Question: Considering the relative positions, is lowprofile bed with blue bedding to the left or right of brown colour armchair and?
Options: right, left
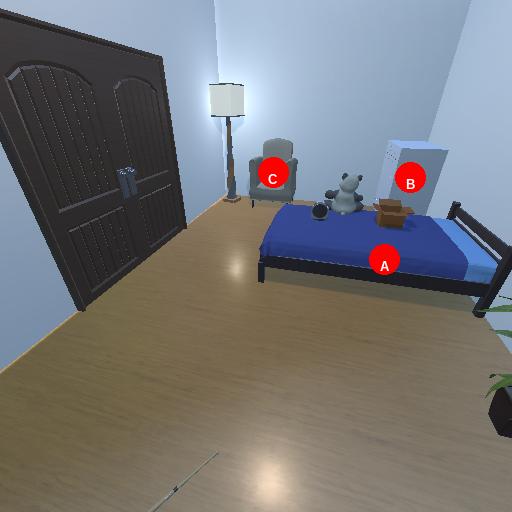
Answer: right